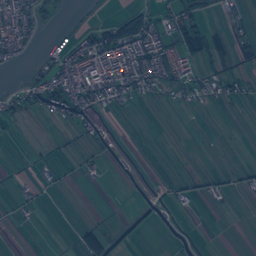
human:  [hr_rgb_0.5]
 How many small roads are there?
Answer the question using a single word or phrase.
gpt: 433

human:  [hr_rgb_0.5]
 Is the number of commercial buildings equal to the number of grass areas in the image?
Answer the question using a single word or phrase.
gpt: no

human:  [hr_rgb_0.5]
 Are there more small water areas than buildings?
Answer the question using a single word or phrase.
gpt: no

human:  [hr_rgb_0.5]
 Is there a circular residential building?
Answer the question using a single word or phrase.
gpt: yes

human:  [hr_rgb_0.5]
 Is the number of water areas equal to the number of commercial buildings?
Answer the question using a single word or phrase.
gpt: no

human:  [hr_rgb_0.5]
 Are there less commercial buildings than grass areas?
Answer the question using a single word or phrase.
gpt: yes

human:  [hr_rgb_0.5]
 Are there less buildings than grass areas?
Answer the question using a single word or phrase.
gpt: no

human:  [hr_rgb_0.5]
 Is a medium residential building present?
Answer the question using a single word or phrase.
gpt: yes

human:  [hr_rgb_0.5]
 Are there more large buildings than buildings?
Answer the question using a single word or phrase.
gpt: no

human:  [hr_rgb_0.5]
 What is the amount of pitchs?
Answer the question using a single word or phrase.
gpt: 6

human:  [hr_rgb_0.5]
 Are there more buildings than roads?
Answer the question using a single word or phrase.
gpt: yes

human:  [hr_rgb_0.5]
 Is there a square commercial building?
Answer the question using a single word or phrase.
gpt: yes

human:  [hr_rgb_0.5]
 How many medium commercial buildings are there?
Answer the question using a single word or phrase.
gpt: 2

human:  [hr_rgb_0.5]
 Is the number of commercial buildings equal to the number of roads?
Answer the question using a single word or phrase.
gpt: no

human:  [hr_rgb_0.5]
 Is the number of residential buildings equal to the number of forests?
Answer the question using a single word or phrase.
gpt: no

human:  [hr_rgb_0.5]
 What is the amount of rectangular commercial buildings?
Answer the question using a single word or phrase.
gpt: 26

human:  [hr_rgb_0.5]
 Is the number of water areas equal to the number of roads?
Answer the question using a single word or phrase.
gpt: no

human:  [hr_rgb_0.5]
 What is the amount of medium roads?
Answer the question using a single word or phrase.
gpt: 0

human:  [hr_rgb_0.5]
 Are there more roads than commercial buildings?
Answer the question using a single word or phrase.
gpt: yes

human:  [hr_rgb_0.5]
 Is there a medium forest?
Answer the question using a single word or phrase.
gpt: yes

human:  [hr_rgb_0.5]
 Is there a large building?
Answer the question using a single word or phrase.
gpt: no

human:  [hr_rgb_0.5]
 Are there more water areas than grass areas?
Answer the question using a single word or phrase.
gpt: no

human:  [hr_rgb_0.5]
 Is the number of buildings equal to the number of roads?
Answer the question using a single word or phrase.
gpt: no

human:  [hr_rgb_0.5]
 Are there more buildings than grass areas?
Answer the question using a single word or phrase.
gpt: yes

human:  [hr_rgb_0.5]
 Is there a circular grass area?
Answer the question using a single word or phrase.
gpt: yes

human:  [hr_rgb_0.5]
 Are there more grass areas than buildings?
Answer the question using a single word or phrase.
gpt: no

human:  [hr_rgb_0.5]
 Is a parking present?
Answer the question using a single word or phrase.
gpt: yes

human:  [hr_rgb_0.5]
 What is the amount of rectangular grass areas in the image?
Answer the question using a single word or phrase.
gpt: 30

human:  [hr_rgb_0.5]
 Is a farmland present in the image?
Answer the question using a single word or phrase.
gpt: yes

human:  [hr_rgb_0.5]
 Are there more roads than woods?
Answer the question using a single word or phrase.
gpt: yes

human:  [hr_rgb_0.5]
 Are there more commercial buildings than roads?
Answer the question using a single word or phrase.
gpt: no

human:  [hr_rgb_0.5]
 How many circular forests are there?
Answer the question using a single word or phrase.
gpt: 1

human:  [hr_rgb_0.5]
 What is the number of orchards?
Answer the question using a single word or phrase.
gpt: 6

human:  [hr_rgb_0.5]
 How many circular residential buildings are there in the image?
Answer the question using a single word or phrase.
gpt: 10

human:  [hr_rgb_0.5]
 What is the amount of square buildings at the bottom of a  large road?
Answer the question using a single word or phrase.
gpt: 0

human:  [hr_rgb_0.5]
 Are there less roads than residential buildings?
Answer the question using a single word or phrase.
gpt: yes